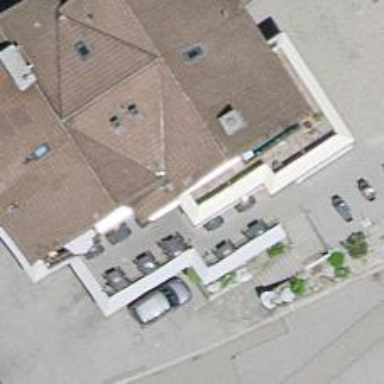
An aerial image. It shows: Cafe.